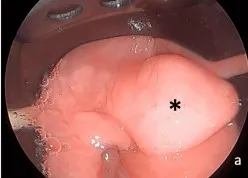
Transoral laser microsurgery (pharyngeal pouch identified with asterisk). Pharyngeal pouch.
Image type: endoscopy (gi_endoscopy)